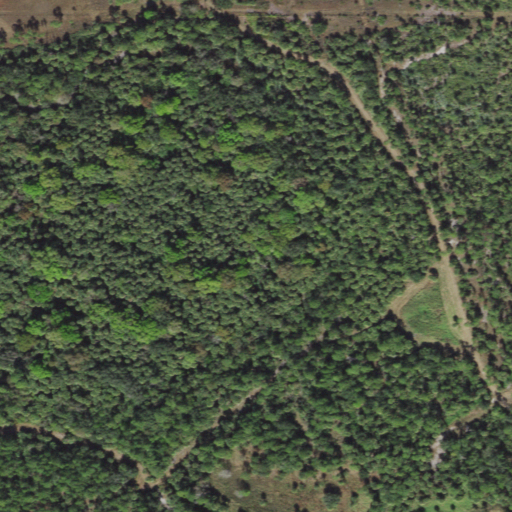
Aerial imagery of island in Florida named Boar Hammock containing woody wetlands, herbaceous wetlands, grassland, and evergreen forest